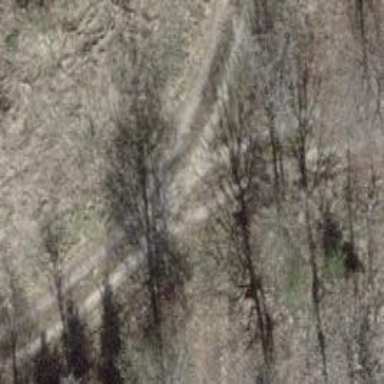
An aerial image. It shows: Gravel track with grade2 quality.